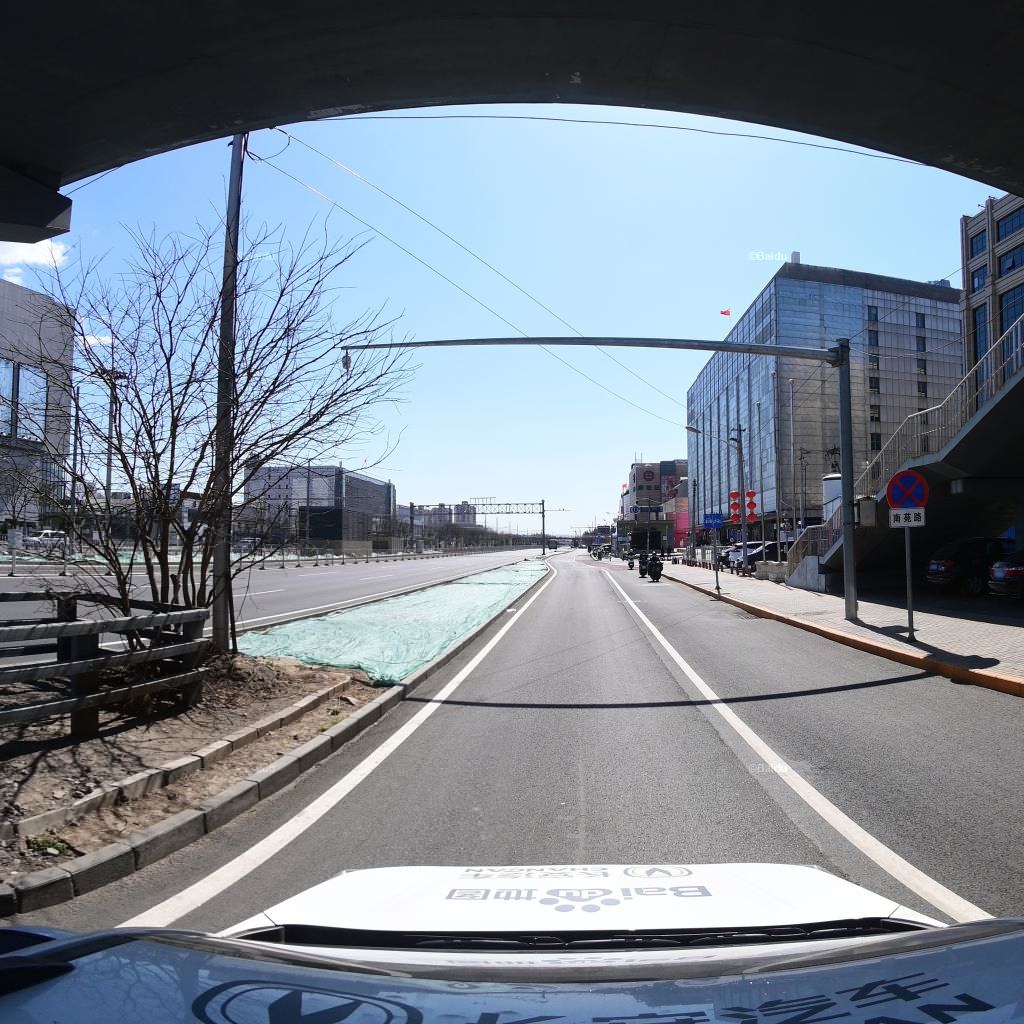
Region: Fengtai
Road damage annotations: longitudinal crack